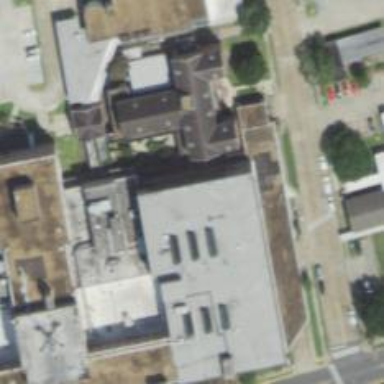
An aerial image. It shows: Hospital.